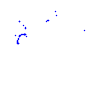
Particle: pion